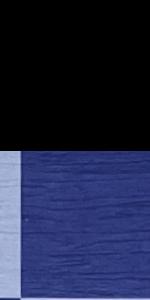
Label: Empty